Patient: sex M, age 57
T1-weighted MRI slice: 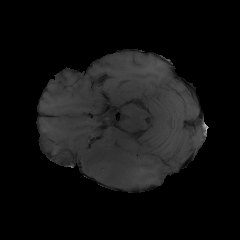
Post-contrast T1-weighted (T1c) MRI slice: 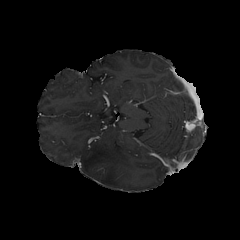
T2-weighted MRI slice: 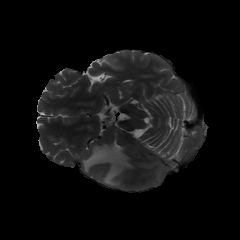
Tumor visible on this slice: yes
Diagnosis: Glioblastoma, IDH-wildtype
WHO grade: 4